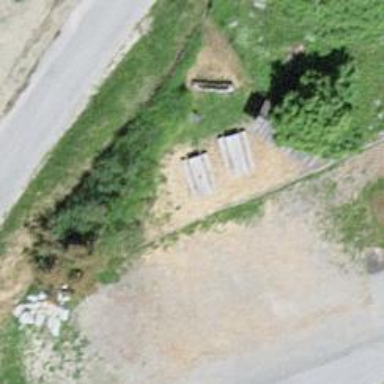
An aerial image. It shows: Brown picnic table in leisure land designated as picnic site.